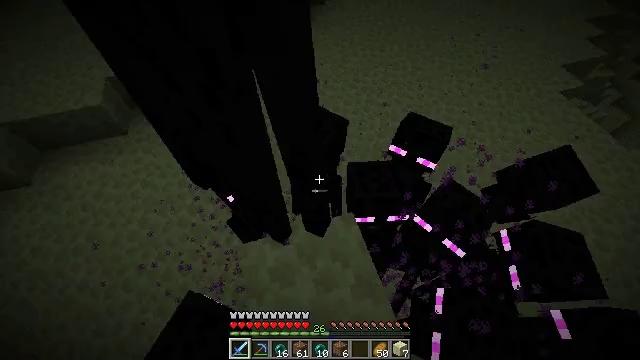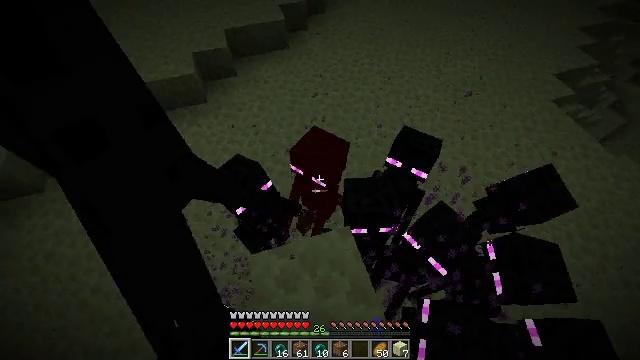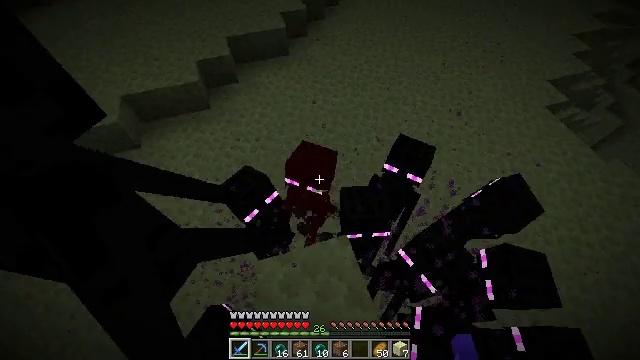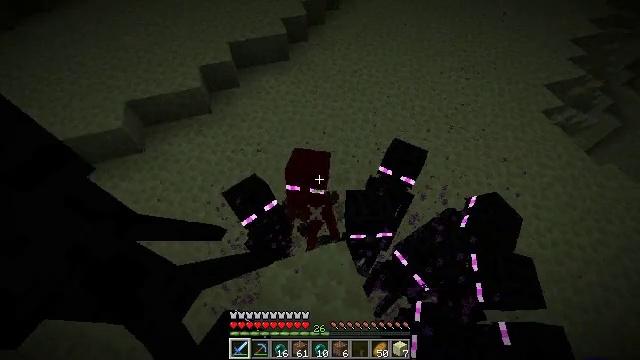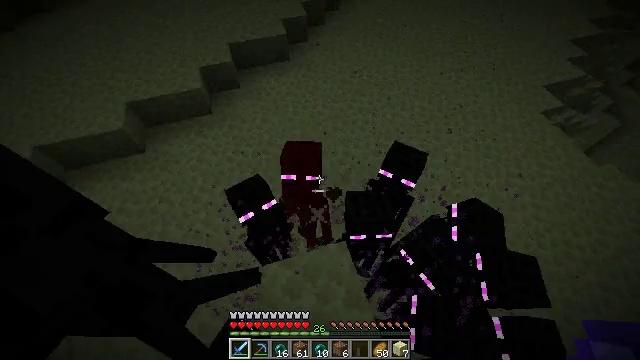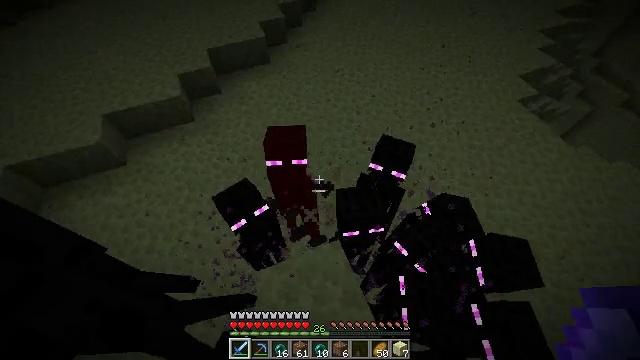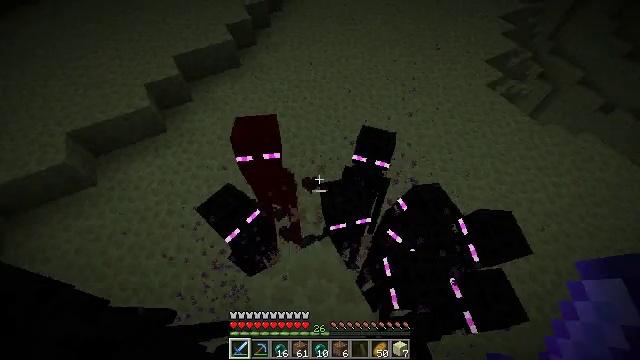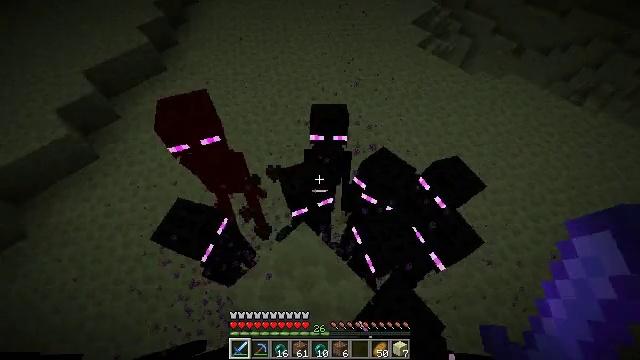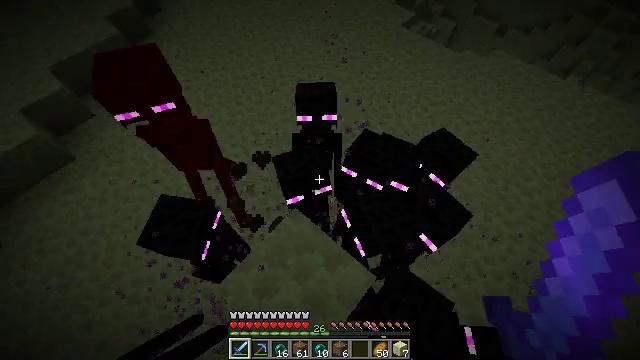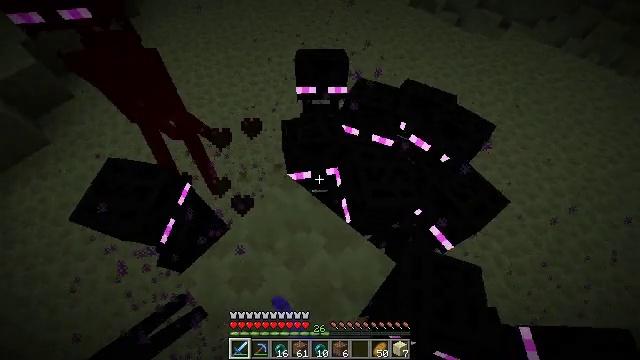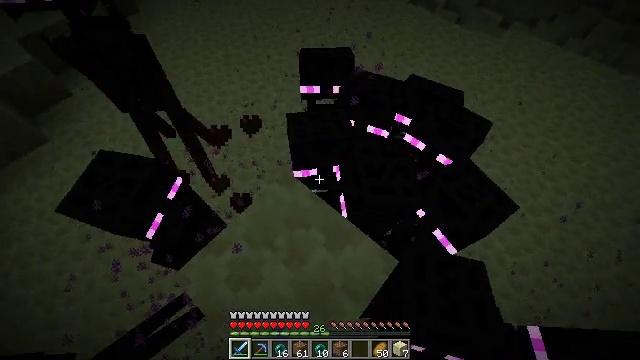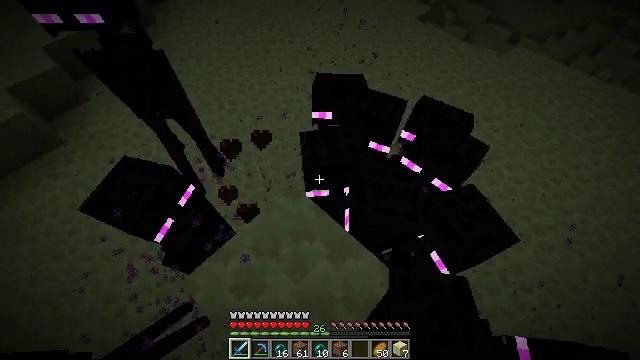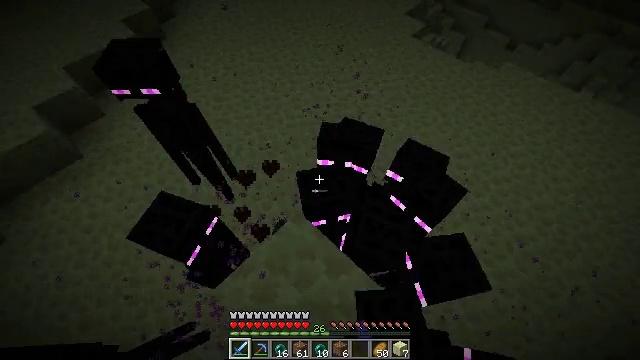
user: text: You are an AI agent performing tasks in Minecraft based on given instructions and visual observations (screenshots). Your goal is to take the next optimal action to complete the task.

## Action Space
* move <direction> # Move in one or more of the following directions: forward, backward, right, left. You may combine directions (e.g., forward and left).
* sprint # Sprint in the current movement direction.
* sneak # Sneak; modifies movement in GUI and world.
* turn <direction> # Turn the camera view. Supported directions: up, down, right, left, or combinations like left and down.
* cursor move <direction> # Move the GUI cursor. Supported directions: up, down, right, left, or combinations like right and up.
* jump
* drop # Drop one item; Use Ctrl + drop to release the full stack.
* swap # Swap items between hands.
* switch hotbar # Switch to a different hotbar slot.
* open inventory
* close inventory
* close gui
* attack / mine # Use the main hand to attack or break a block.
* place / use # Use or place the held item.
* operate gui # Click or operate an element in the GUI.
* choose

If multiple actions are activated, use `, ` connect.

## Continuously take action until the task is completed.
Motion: motion action
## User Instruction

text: Kill an enderman.
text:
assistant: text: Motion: jump
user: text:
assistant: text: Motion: jump
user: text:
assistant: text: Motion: jump
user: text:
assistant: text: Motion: jump
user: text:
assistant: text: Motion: turn right, jump
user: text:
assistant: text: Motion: turn right, jump
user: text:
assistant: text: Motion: turn right and down, jump
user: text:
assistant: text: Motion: turn right and down, attack / mine, jump
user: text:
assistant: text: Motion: attack / mine, jump
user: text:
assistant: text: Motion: attack / mine, jump
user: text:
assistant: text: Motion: turn left and up, attack / mine, jump
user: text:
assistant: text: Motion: jump
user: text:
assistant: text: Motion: jump